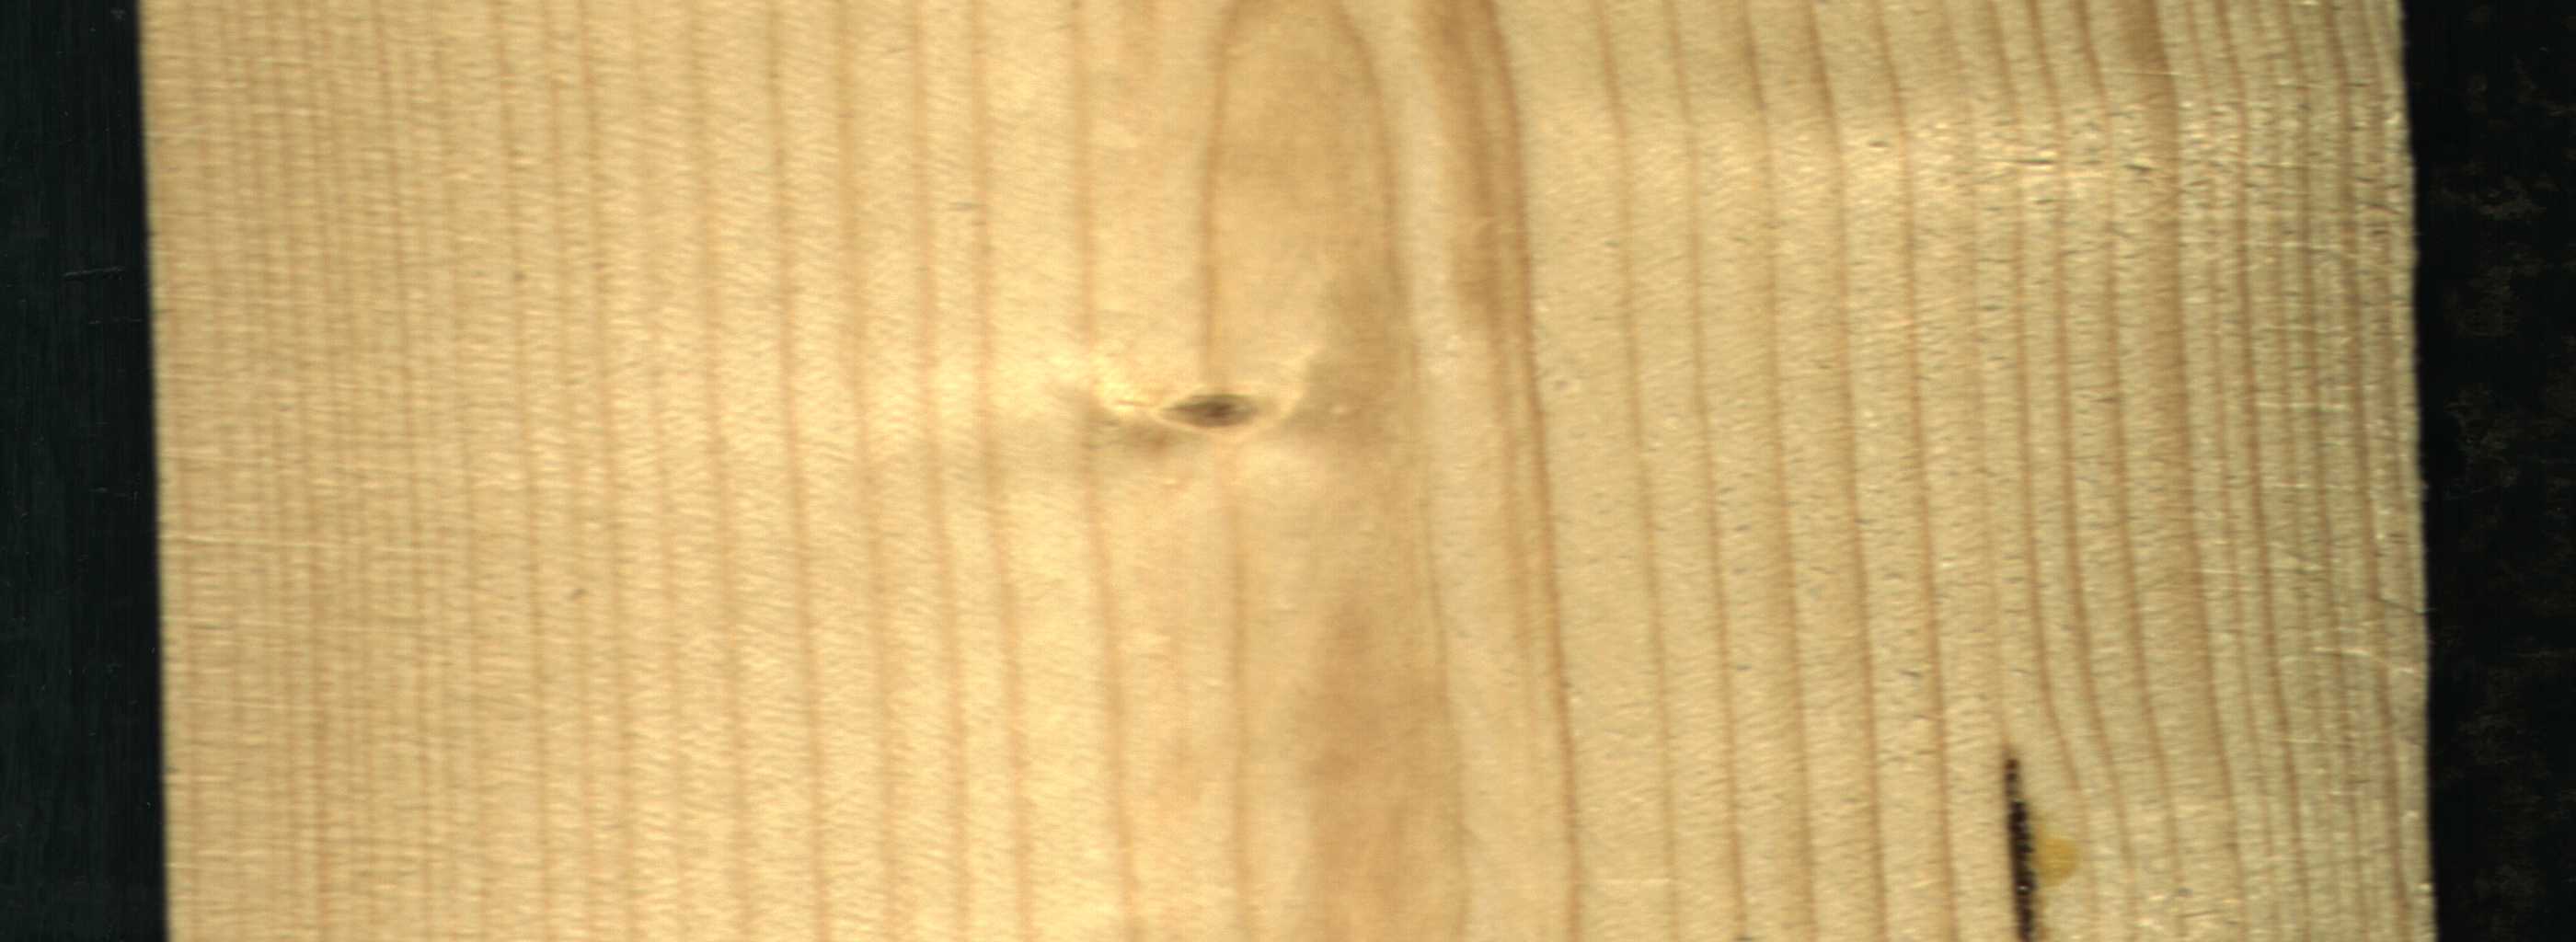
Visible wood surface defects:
resin
Live_Knot